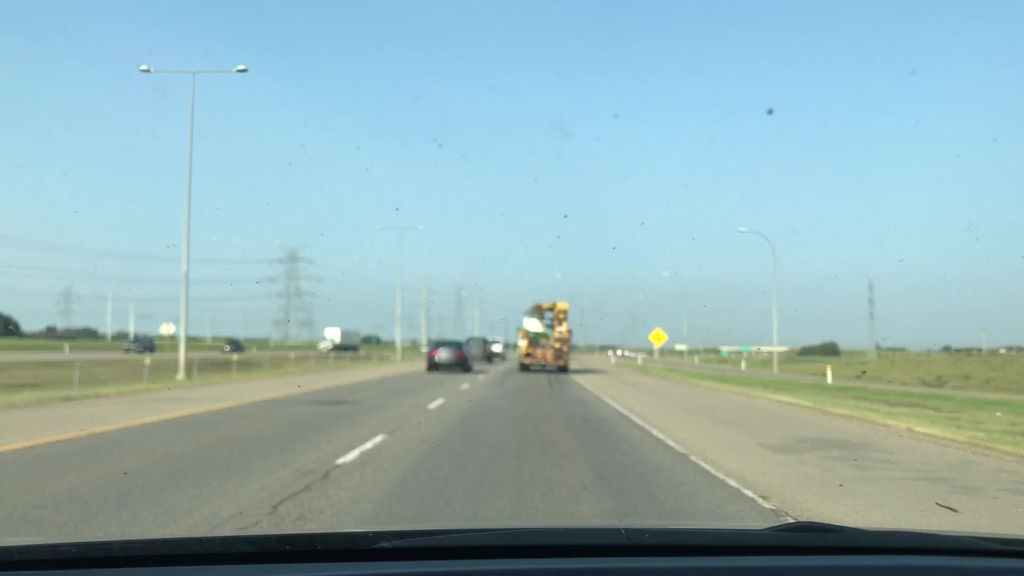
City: edmonton